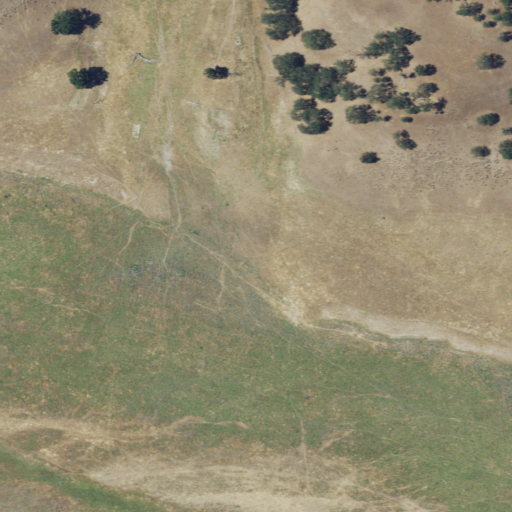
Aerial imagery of valley in California named Laguna Canyon containing grassland, barren land, shrub, and herbaceous wetlands